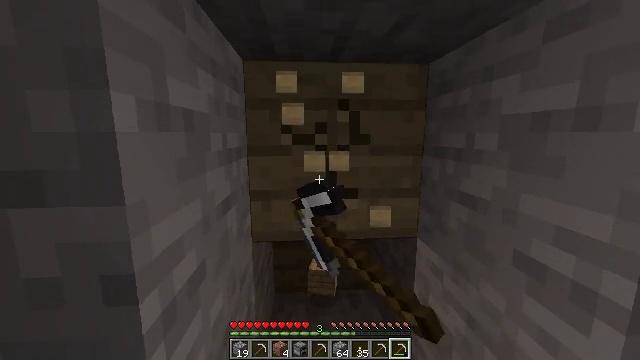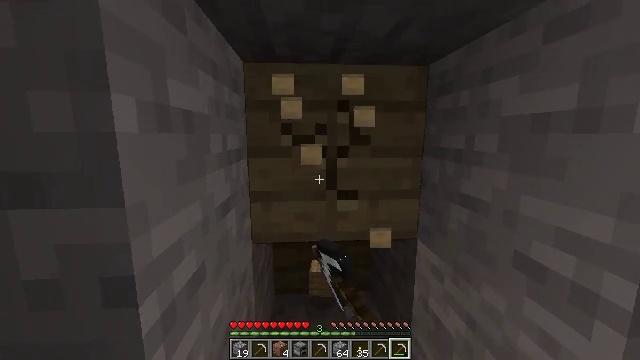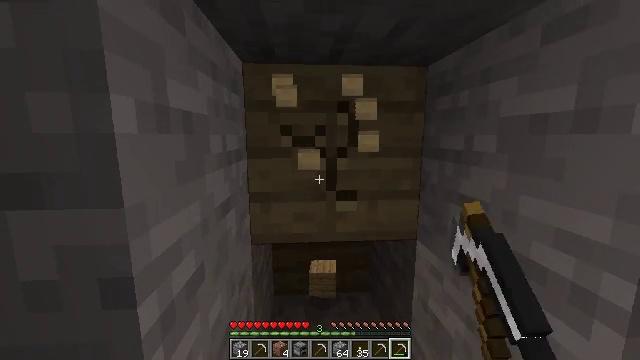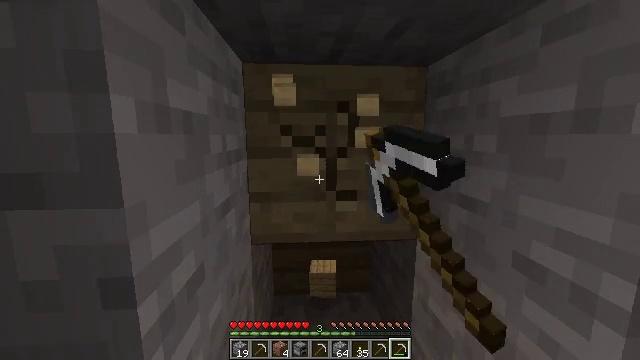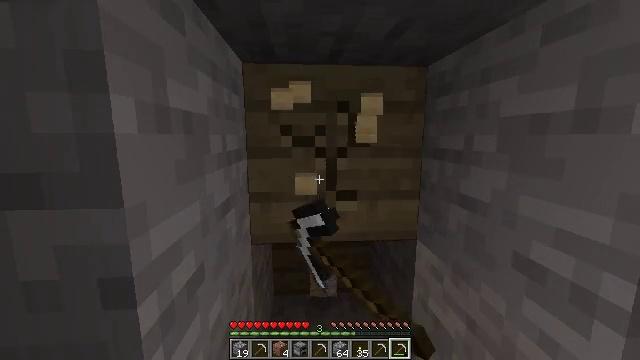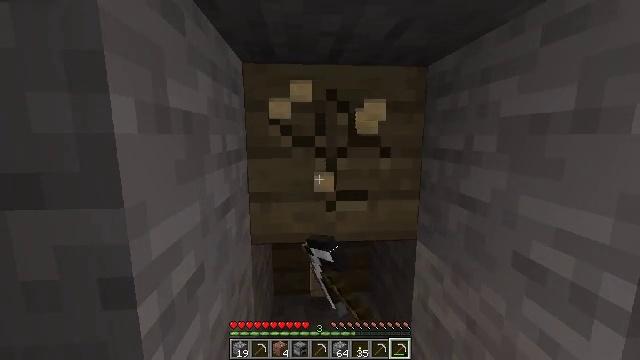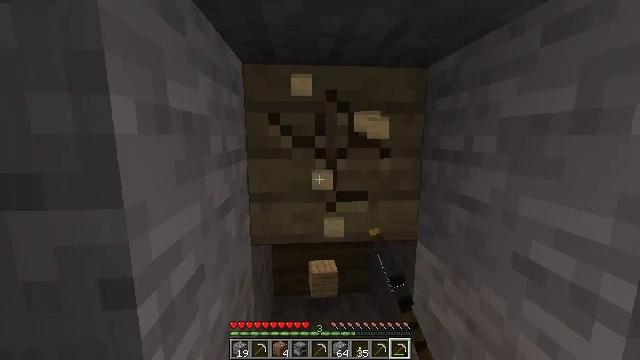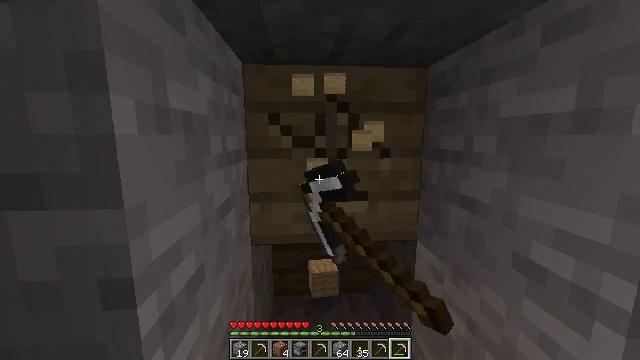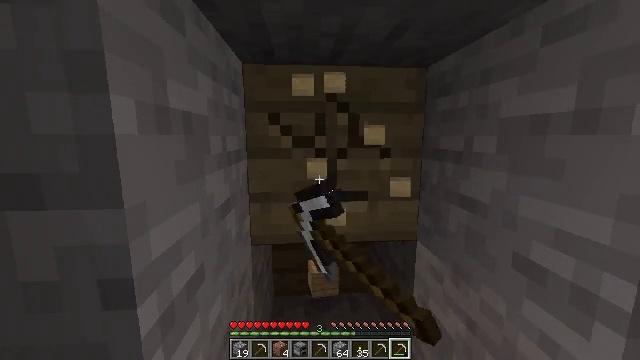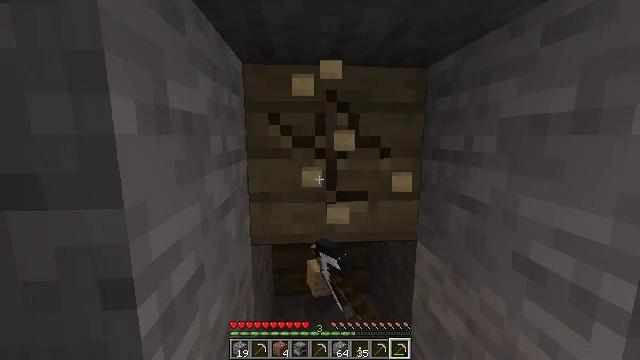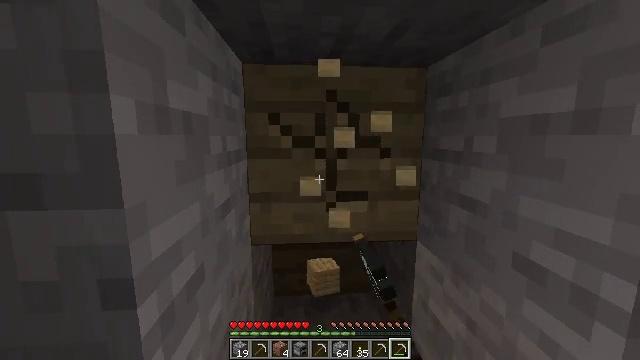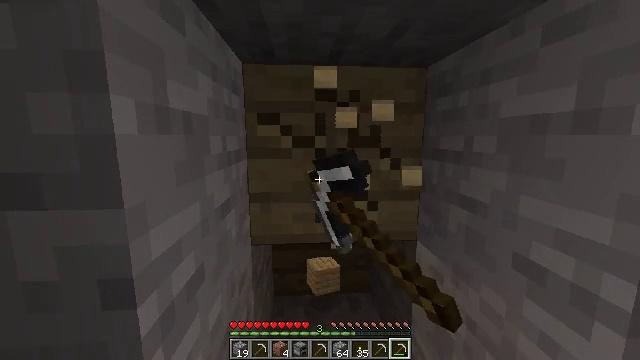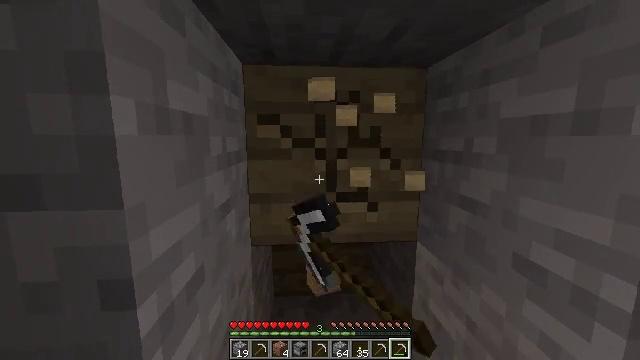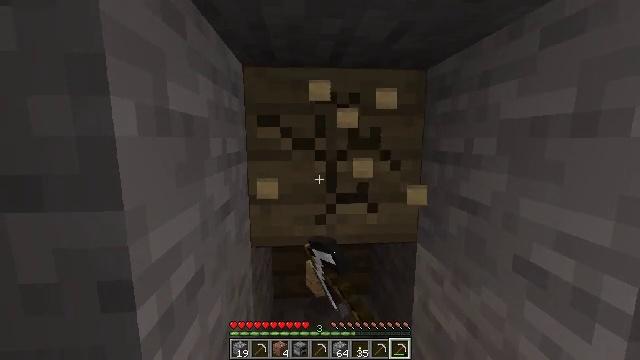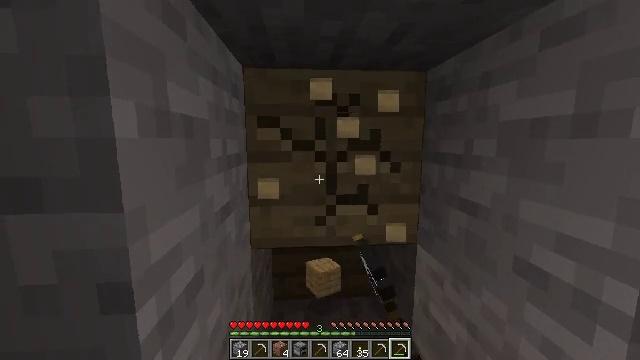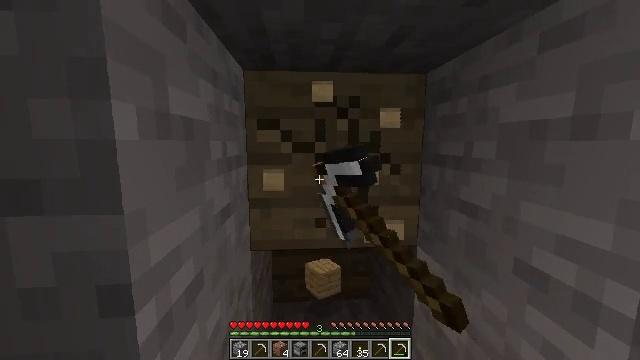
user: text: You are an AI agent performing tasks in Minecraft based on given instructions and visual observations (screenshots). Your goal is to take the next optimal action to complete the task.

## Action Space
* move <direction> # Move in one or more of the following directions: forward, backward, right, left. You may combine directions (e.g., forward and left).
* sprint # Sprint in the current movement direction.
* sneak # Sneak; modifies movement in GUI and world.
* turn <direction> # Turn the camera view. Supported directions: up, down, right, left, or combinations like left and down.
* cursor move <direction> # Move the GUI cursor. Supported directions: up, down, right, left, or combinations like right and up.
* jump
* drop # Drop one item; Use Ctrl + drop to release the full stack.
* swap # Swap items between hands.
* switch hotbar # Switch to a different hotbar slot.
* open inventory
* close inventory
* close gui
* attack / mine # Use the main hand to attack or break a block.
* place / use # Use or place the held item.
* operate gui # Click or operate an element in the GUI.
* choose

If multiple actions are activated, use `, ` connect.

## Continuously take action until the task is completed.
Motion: motion action
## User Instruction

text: Mine the birch planks.
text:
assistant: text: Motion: attack / mine
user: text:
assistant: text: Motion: attack / mine
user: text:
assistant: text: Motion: attack / mine
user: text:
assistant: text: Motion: attack / mine
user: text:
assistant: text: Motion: attack / mine
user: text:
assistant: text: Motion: attack / mine
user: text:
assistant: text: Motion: attack / mine
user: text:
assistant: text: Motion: attack / mine
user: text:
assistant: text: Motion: attack / mine
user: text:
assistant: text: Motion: attack / mine
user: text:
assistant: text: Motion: attack / mine
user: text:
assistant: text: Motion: attack / mine
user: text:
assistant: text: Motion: attack / mine
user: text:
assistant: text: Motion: attack / mine
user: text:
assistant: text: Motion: attack / mine
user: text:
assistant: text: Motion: attack / mine
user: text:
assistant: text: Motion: attack / mine
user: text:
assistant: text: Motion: attack / mine
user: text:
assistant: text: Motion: attack / mine
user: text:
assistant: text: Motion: attack / mine
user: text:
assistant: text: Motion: attack / mine
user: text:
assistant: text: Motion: attack / mine
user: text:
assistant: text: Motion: attack / mine
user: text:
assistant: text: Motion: attack / mine
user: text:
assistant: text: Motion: attack / mine
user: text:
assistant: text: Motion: attack / mine
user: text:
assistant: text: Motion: attack / mine
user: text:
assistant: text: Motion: attack / mine
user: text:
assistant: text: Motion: attack / mine
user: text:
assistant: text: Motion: attack / mine